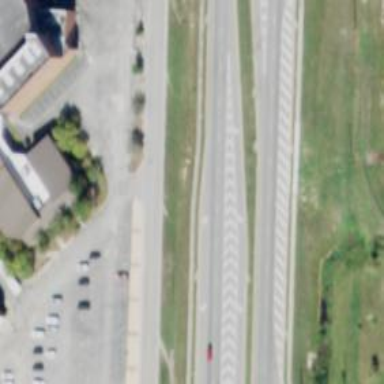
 surfaced with asphalt. It is classified as trunk highway."